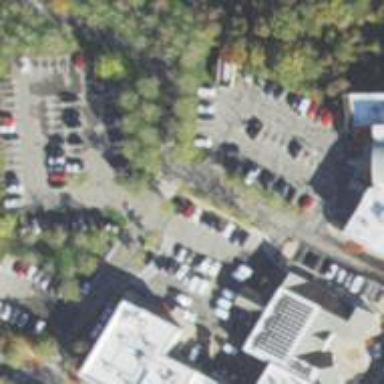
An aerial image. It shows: Parking space is available.